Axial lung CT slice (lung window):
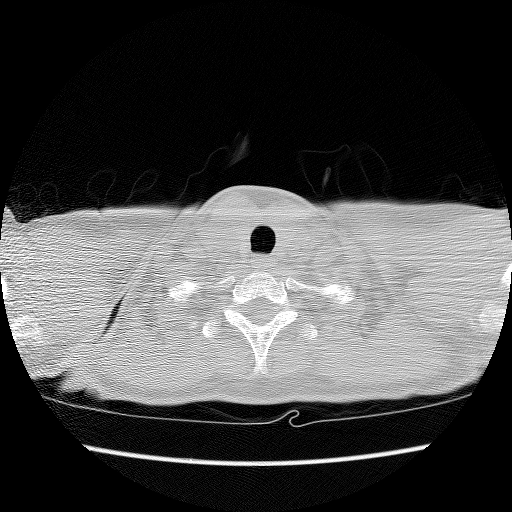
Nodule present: no